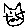
Label: cat